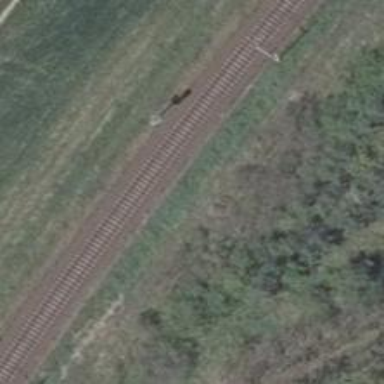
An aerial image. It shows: Railway signal.